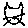
Label: cat